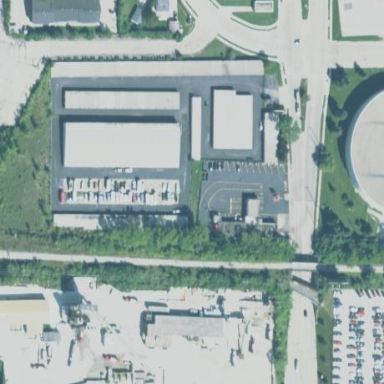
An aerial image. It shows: Storage rental shop.